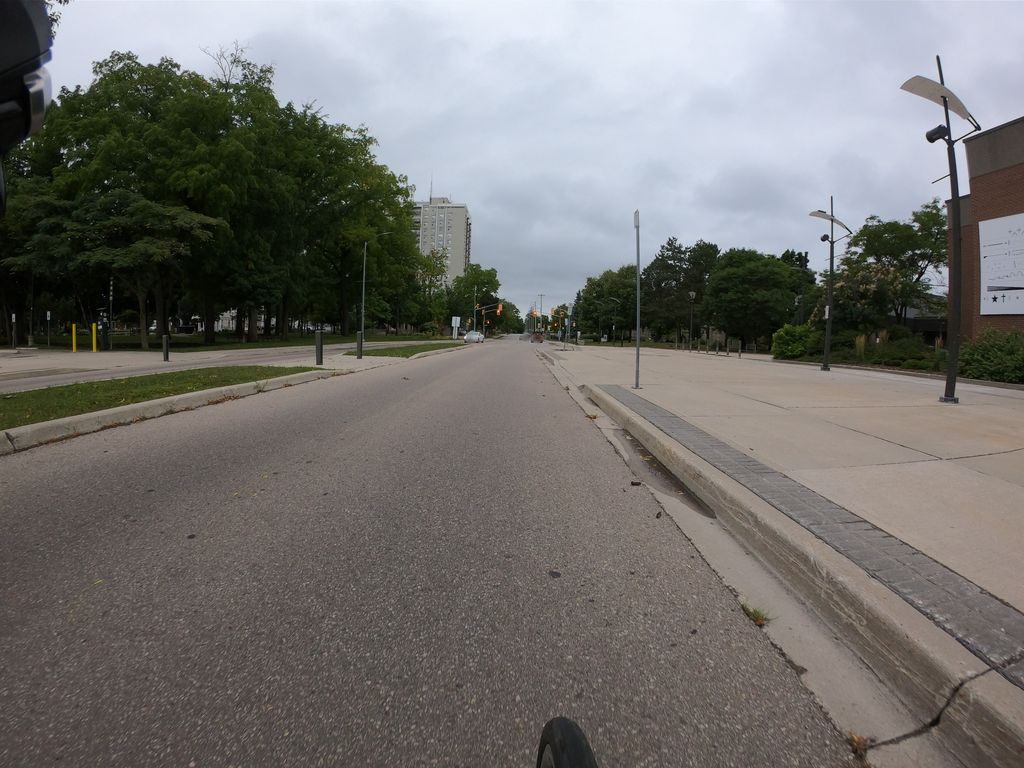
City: kitchener-waterloo